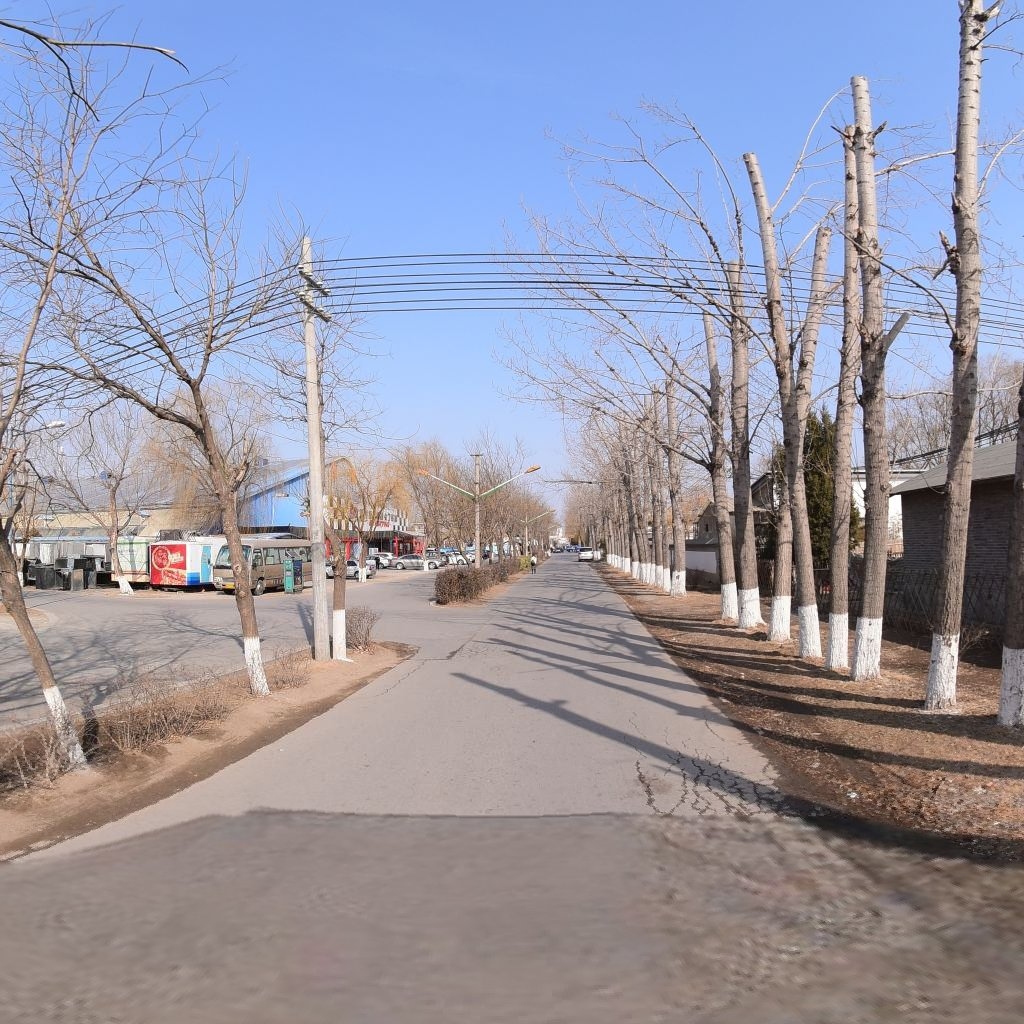
Region: Chaoyang
Road damage annotations: longitudinal crack, alligator crack, alligator crack